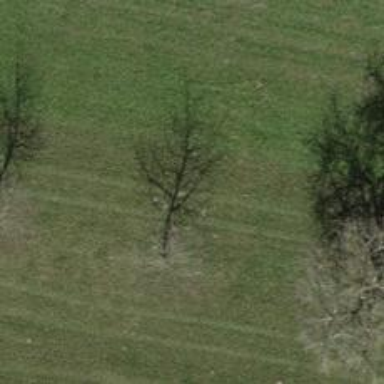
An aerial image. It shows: Beautiful tree in nature.